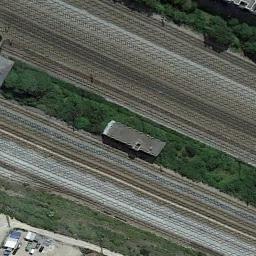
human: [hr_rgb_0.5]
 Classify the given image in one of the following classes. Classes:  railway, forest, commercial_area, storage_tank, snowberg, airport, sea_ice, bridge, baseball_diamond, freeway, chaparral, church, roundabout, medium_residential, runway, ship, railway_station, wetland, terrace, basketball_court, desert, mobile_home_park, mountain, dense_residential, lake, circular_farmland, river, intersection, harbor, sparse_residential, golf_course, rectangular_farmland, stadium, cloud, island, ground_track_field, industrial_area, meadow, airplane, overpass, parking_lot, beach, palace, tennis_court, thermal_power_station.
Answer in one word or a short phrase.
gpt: railway